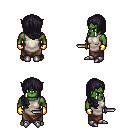
a pixel art fantasy rpg character, male body template, orc, green skin, white tunic, robe skirt, raven right-swept hairstyle, gold gloves, metal boots, dagger, four views (front, back, left, right), 2x2 character sprite sheet, small pixel art, hard edges, no anti-aliasing